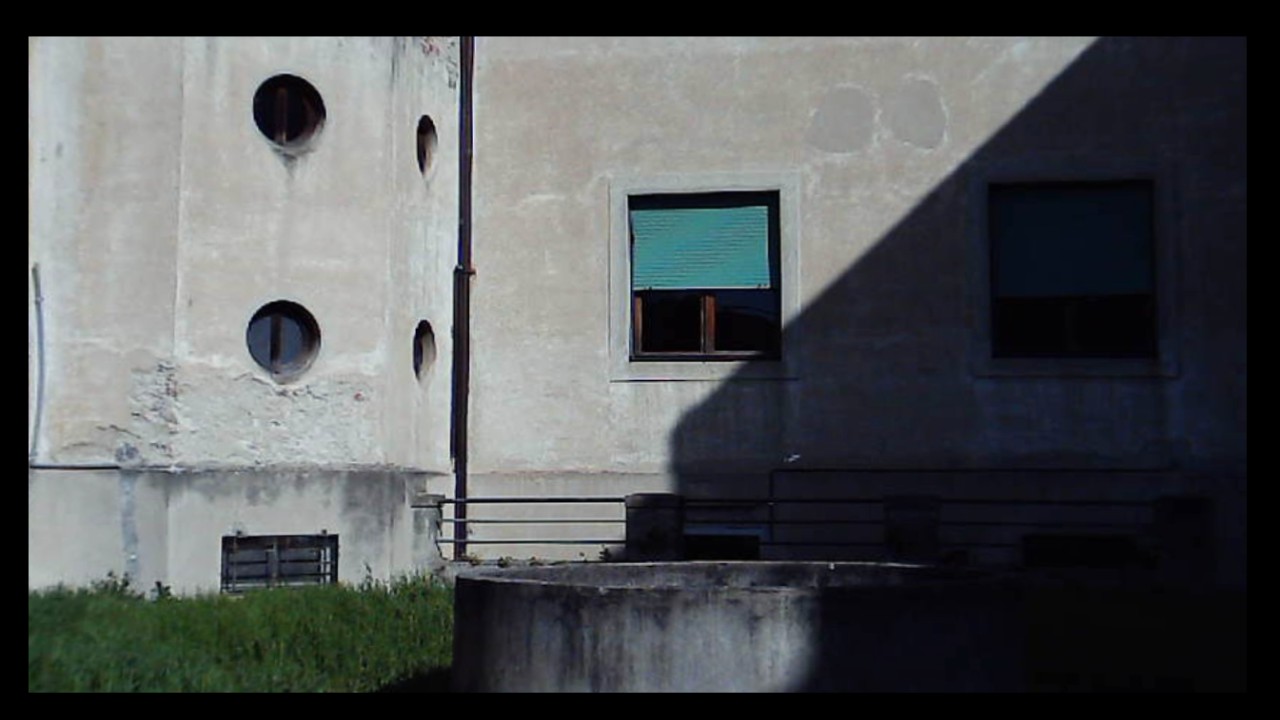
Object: Betafpv air75